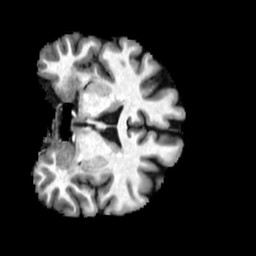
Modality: T1w
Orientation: coronal
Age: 36
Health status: healthy
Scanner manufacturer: philips
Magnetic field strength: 3 T
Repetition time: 0.007867 s
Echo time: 0.003623 s